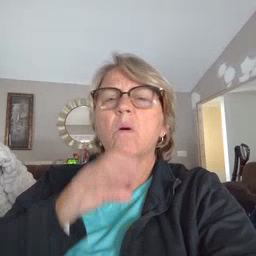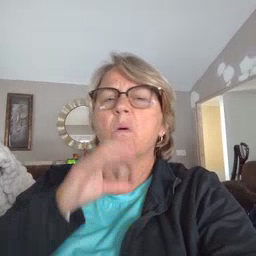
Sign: red